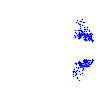
Particle: electron